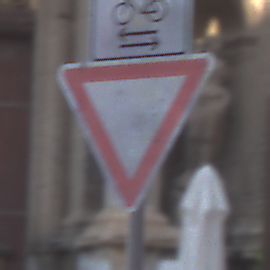
Verkehrszeichen: VorfahrtGewaehren
Zusatzzeichen oben: RichtungsangabeDurchPfeile9
Umgebung: Outdoor, Urban
Tageszeit: MorningAfternoon
Wetter: PartlyCloudy
Licht: Natural
Jahreszeit: NotSpecified
Kontrast: LowContrast